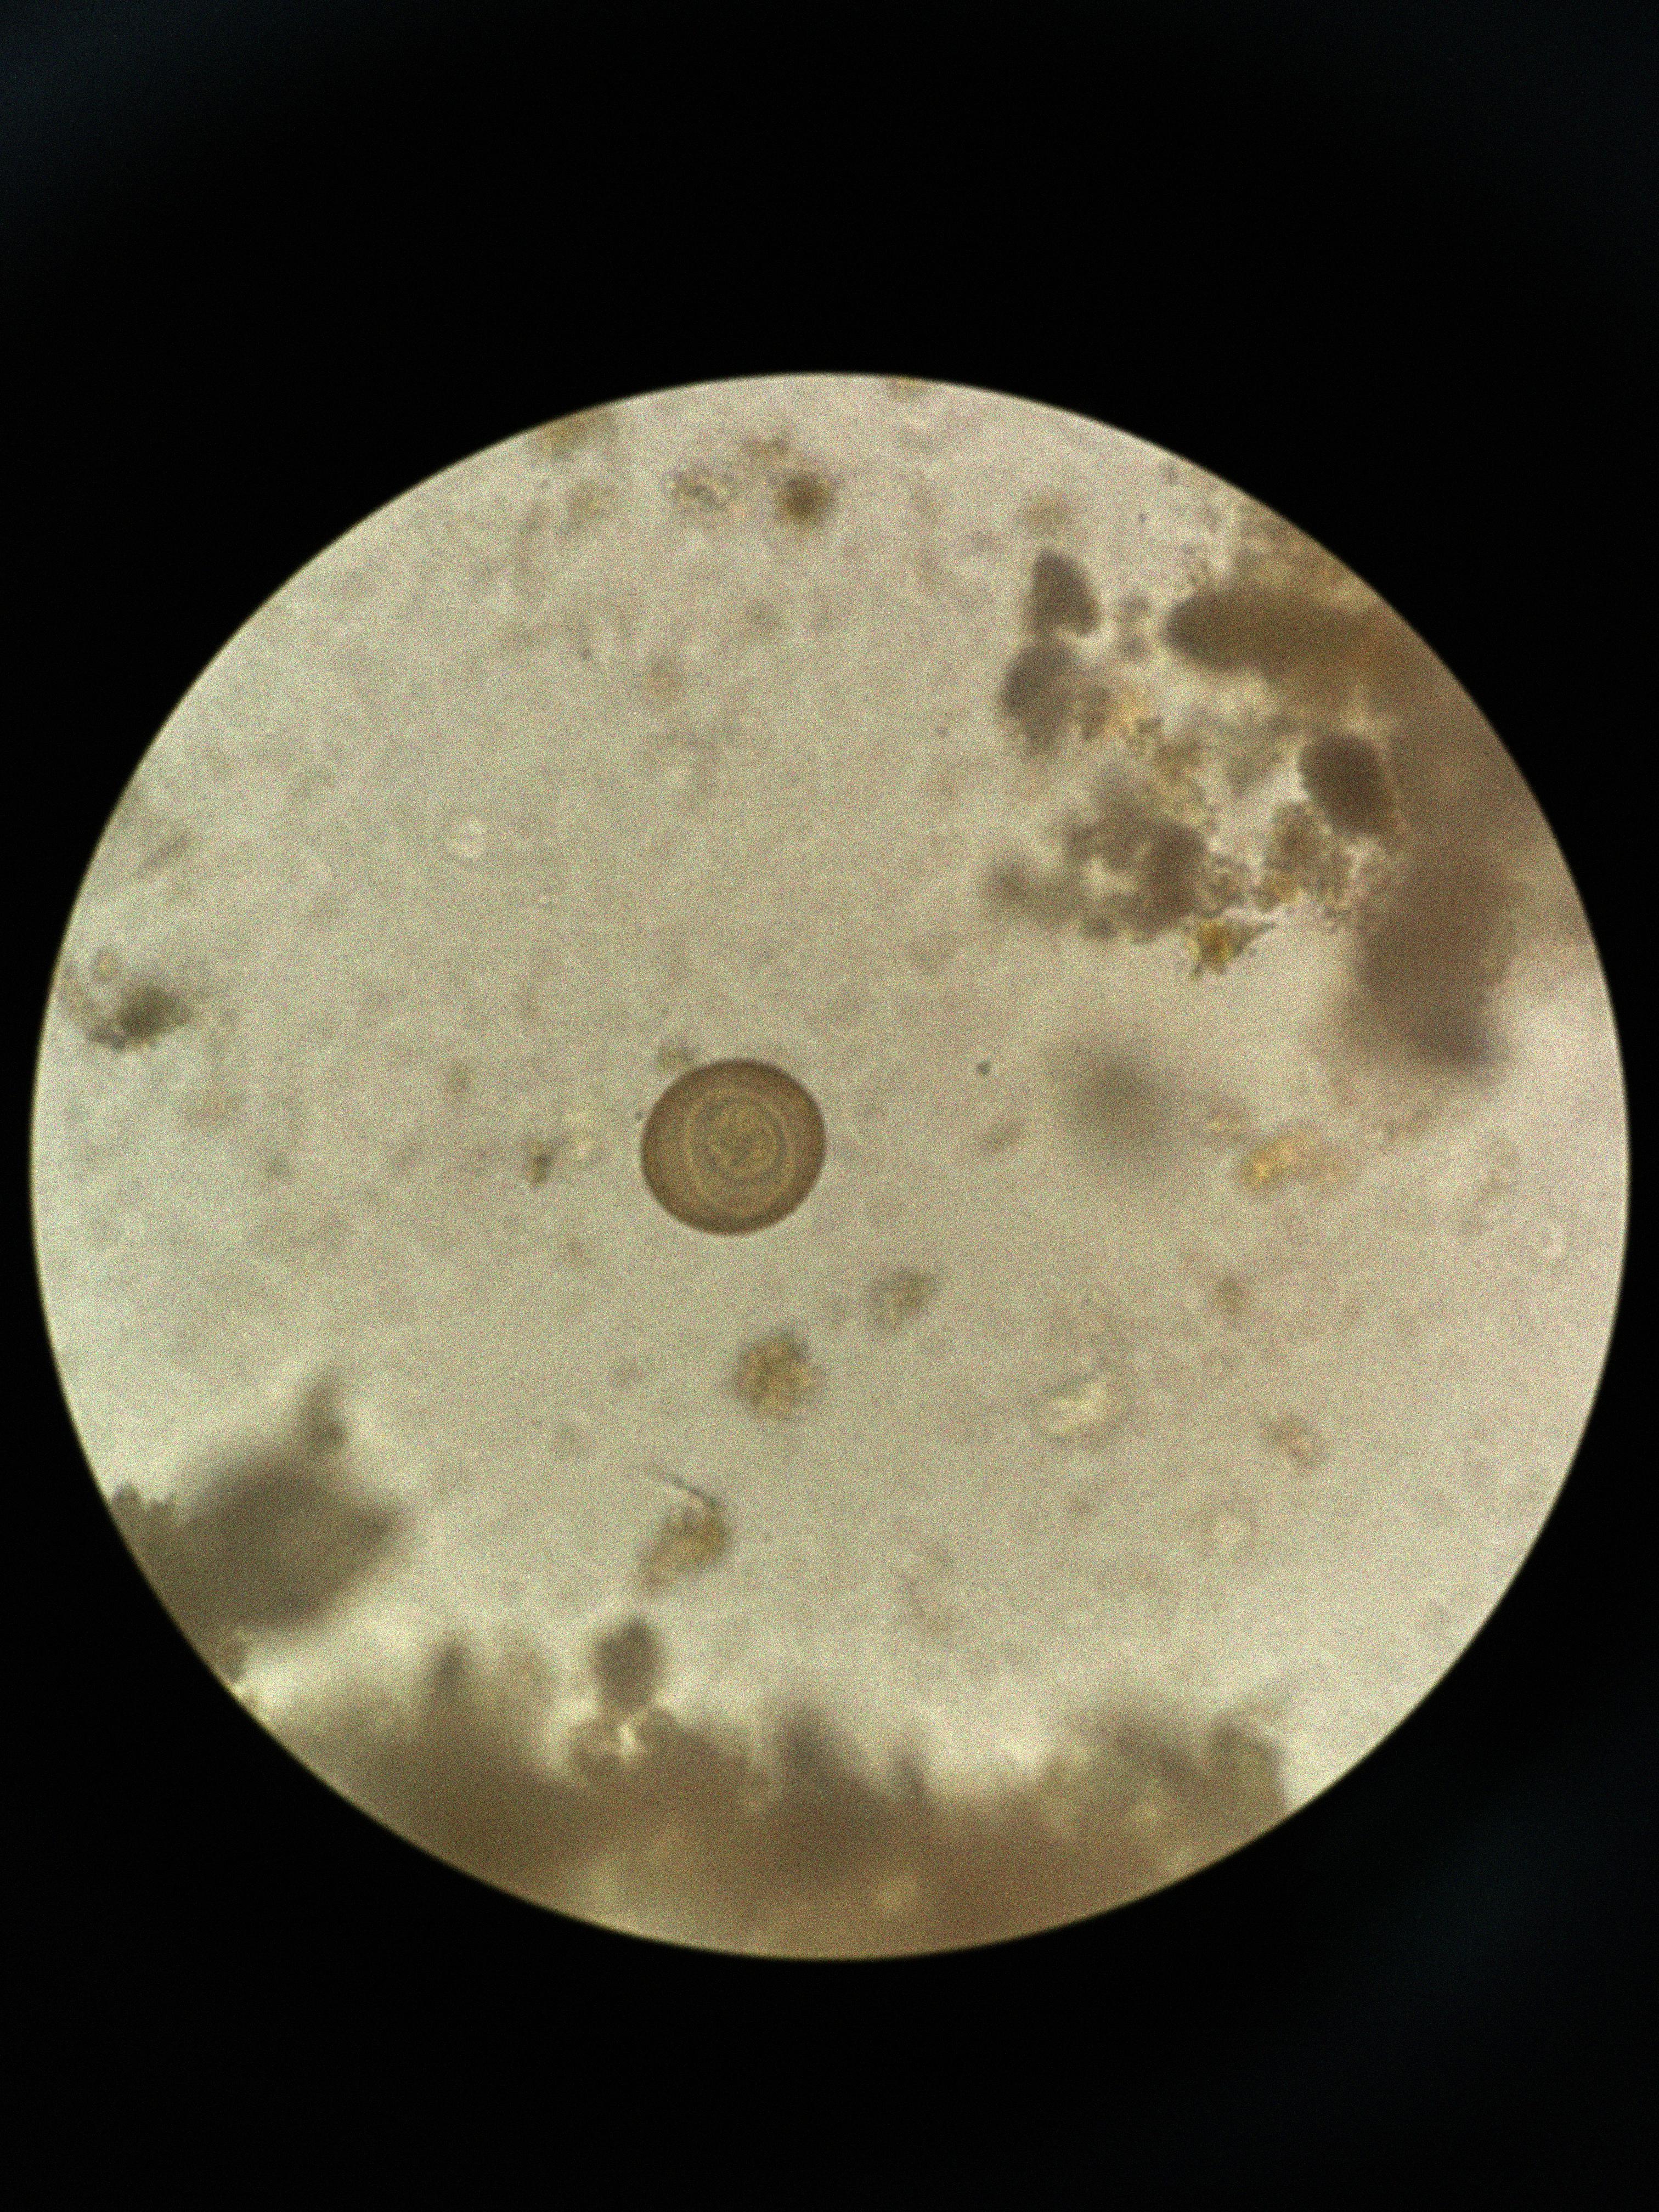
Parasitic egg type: Hymenolepis diminuta